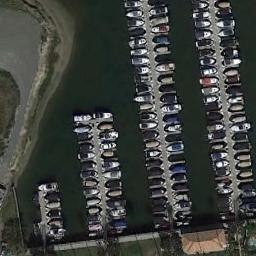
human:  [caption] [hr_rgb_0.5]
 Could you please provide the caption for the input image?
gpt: Many ships are in the harbor .

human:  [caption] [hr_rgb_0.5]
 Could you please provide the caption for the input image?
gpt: Many yachts moored neatly on the sea side of the harbor .

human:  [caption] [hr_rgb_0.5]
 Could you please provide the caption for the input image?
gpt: The harbor area is irregular .

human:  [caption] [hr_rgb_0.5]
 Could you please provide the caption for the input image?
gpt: The harbor has lots of neatly docked boats and an open area is next to the harbor .

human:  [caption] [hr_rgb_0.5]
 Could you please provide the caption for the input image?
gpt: There are many ships docked neatly at the harbor .